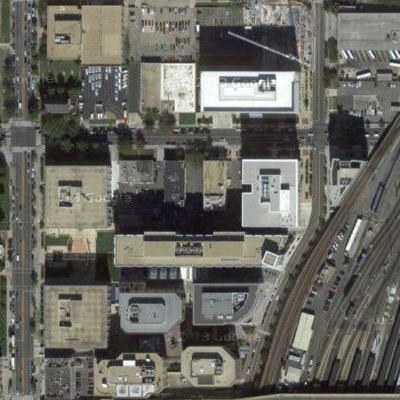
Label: Industry